Interaction volume radius: 10 \u00c5
Interaction volume height: 15 \u00c5
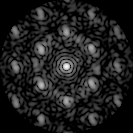
Disorder parameter: 0.4751